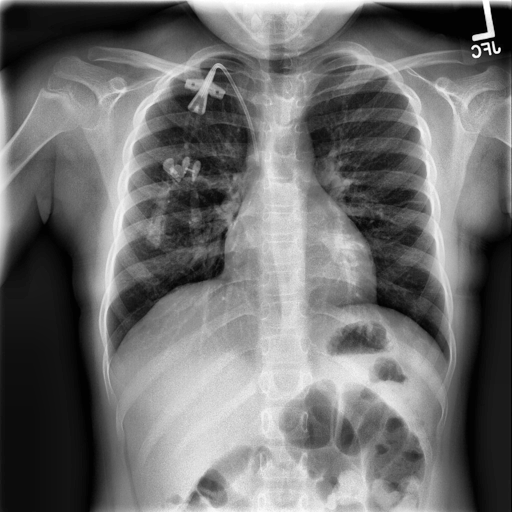
Finding: NORMAL